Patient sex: F
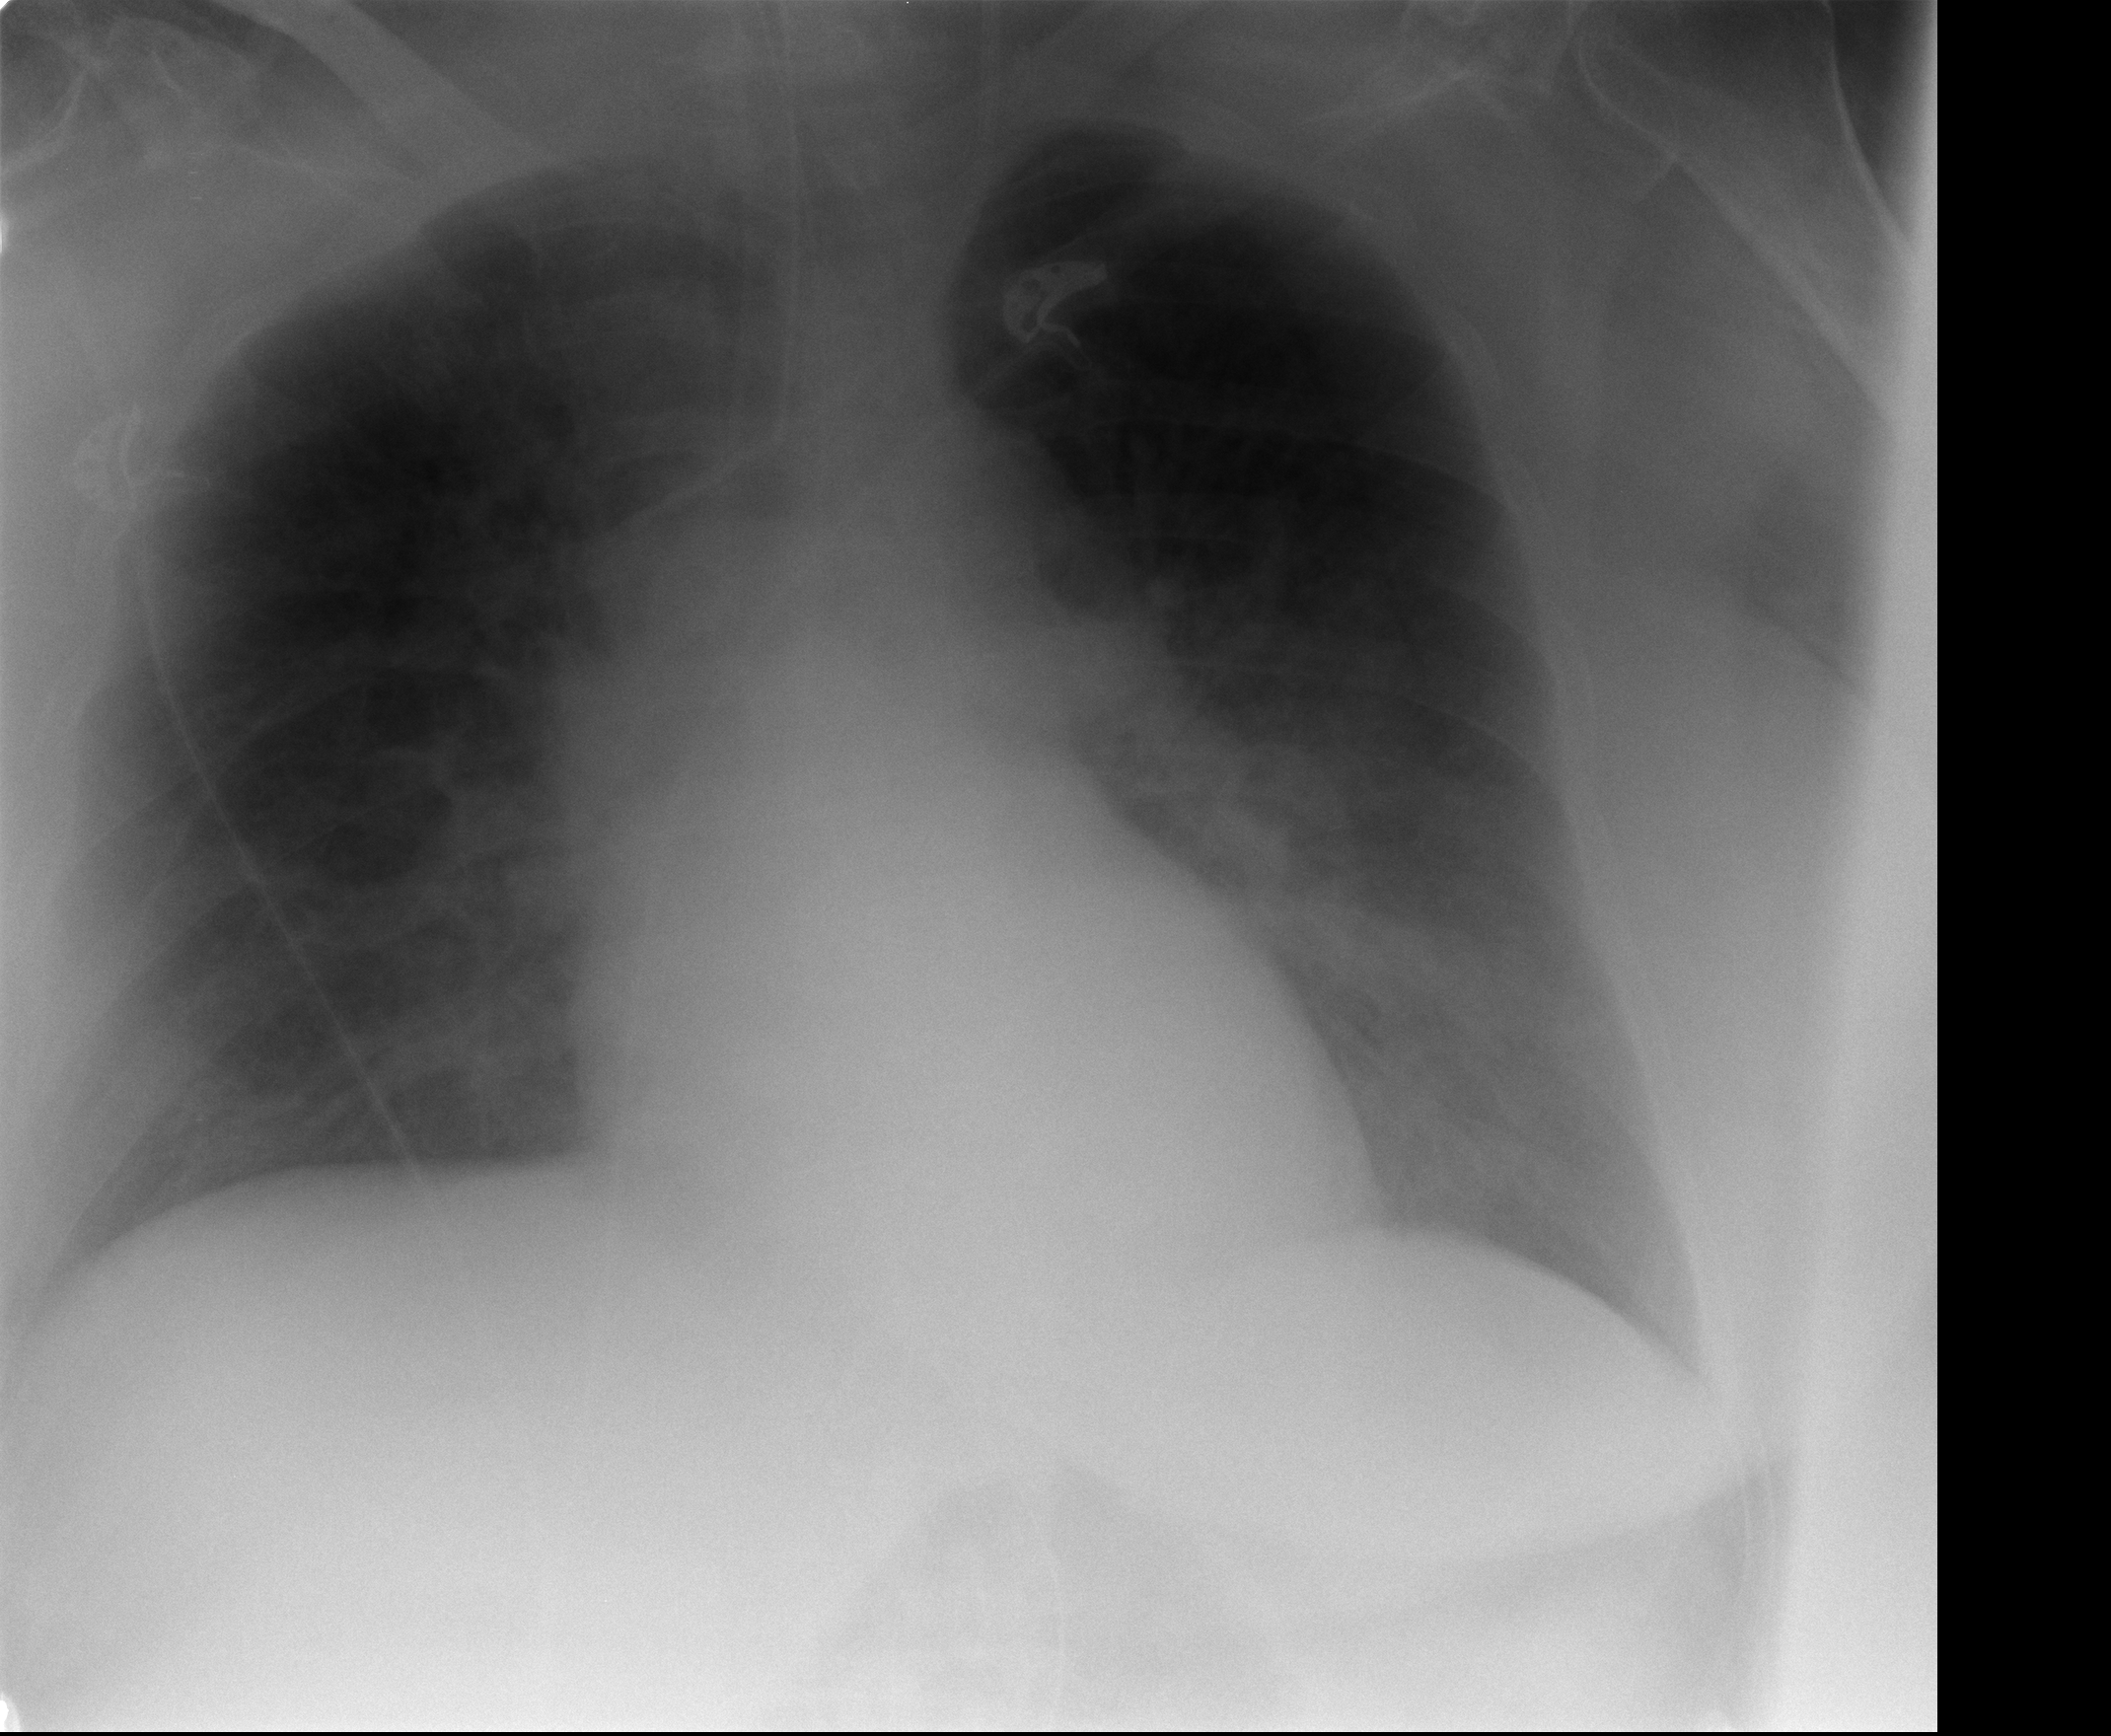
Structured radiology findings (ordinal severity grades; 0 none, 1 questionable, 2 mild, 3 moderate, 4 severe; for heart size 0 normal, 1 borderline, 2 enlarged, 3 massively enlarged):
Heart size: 0
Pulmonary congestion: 2
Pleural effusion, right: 0
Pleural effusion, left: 0
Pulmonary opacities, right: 2
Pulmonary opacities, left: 2
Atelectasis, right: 0
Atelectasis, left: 0